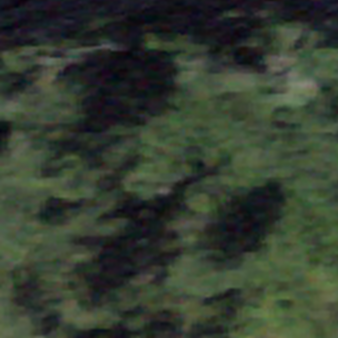
Label: other